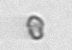
Label: Heterocapsa_rotundata